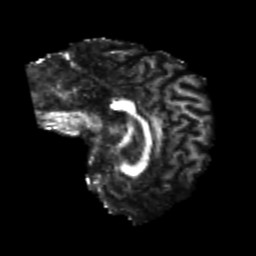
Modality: FA
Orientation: sagittal
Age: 23
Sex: male
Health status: healthy
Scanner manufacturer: philips
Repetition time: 7.388 s
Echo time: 0.08599 s